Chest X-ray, AP view. Patient: 63 years old, sex M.
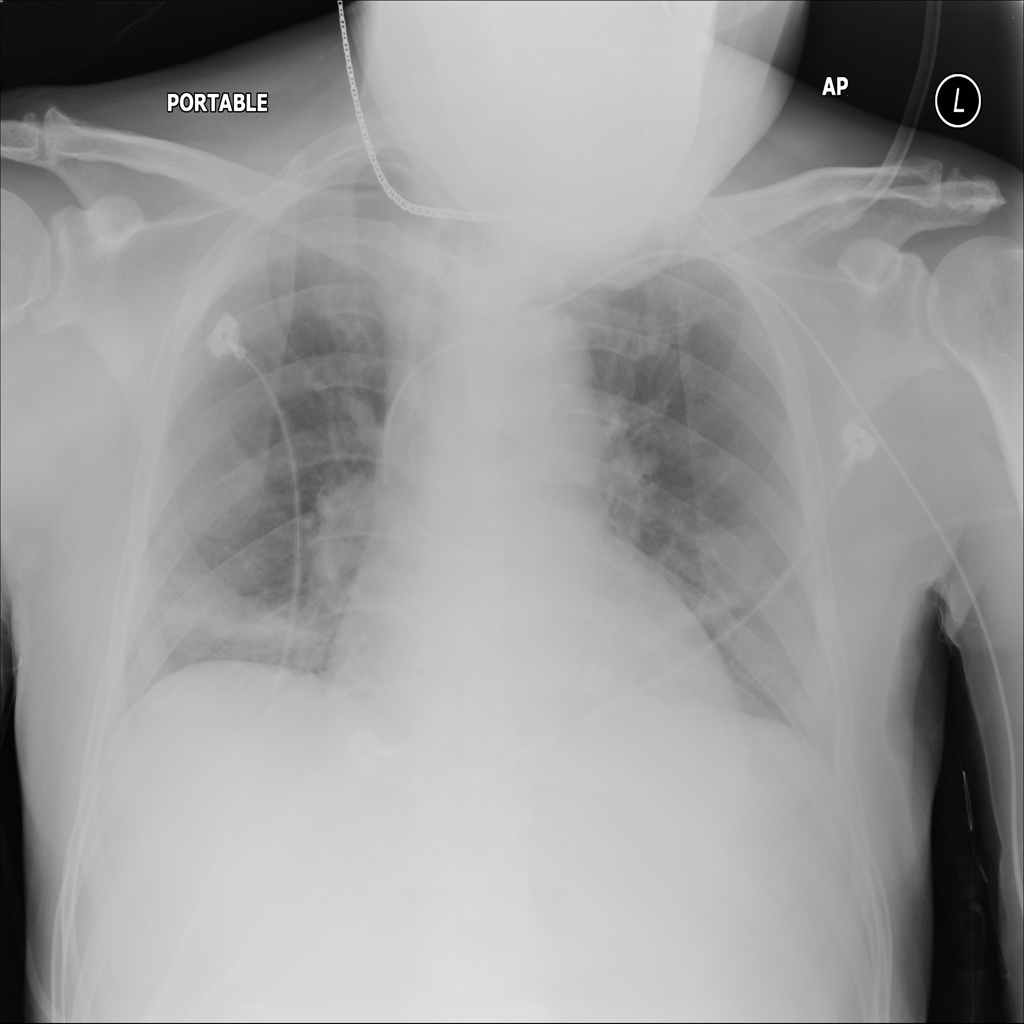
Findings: No Finding